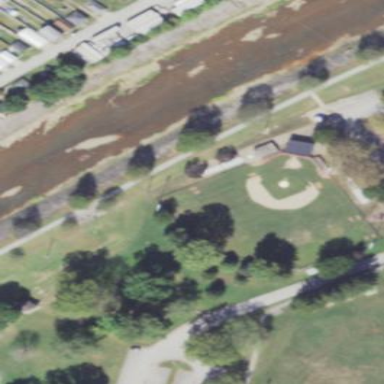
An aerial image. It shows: Baseball pitch for leisure land activities.